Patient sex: M
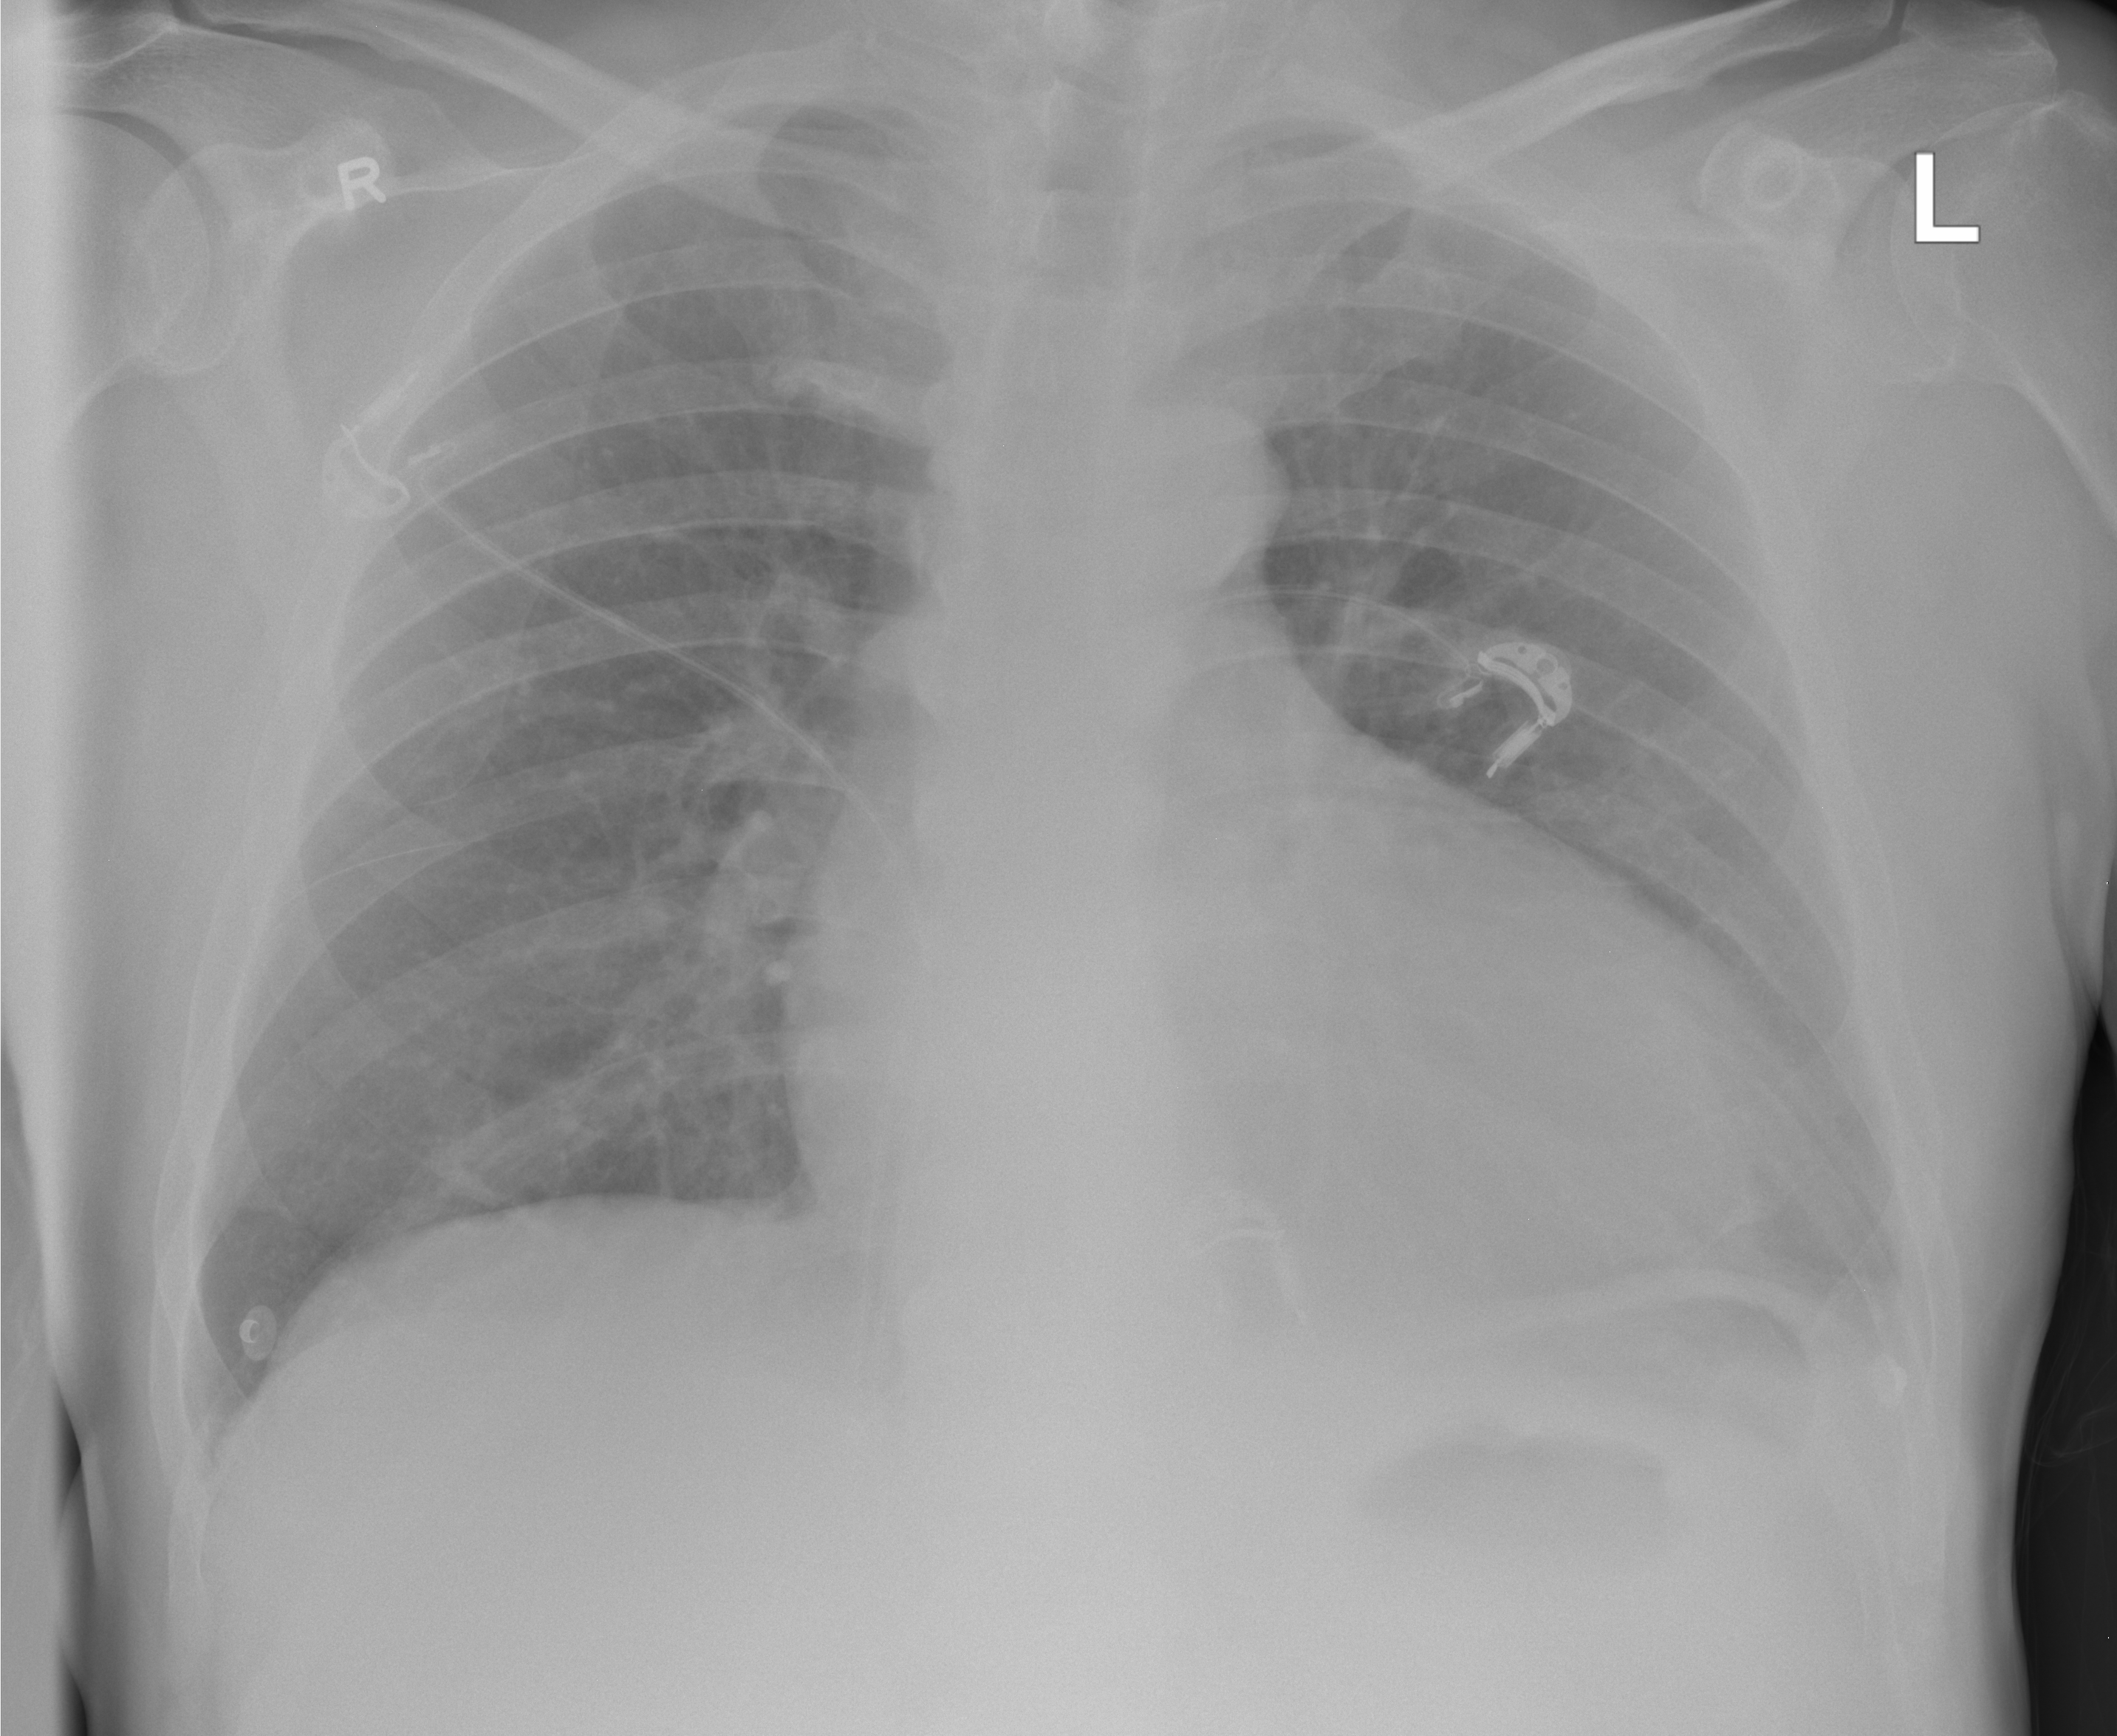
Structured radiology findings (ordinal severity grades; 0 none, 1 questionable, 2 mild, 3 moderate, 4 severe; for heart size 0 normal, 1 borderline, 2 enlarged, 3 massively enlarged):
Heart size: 2
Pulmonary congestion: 0
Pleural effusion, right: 0
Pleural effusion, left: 0
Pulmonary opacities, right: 0
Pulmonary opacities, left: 0
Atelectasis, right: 0
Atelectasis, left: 1